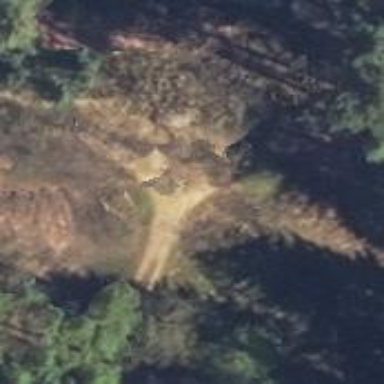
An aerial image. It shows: Shelter.